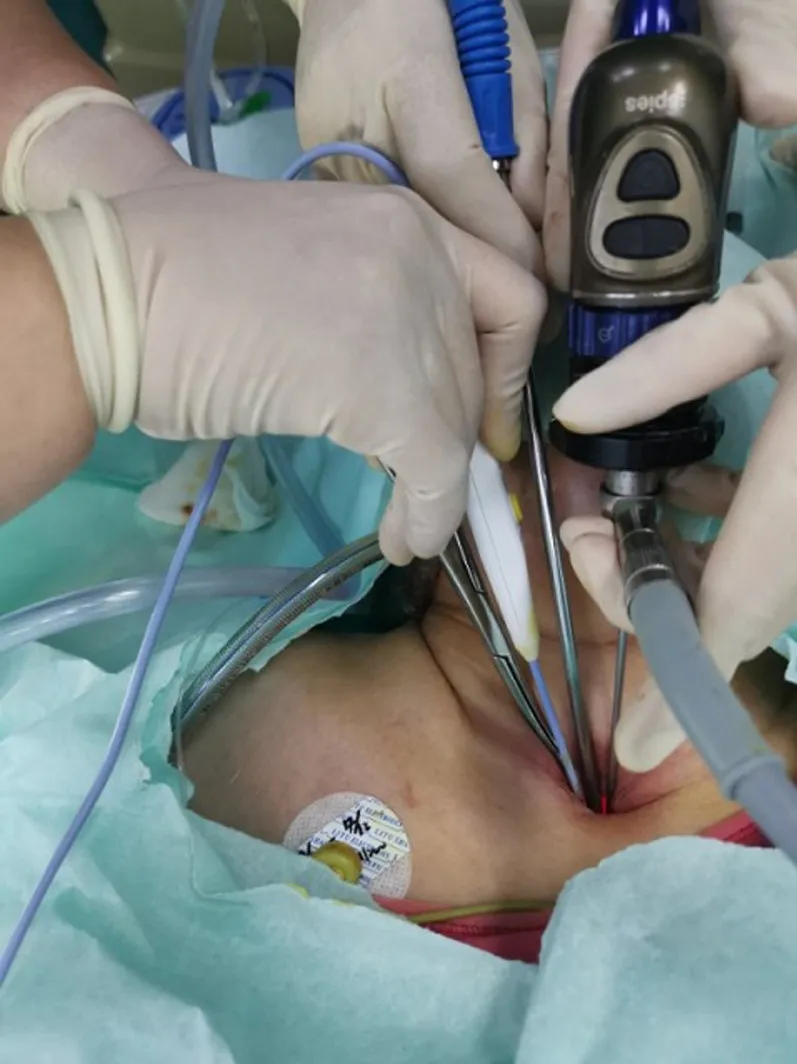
during the operation, the coblator in combination with unipolar and bipolar electrodes removes the tracheal granulation tissue.
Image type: medical_photograph (other_medical_photograph)